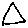
Label: triangle